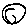
Label: moon